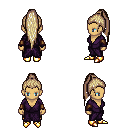
a pixel art fantasy rpg character, female body template, human, tanned skin, purple robe, gold greaves, white blonde extra-long topknot hairstyle, cloth bracers, gold boots, four views (front, back, left, right), 2x2 character sprite sheet, small pixel art, hard edges, no anti-aliasing